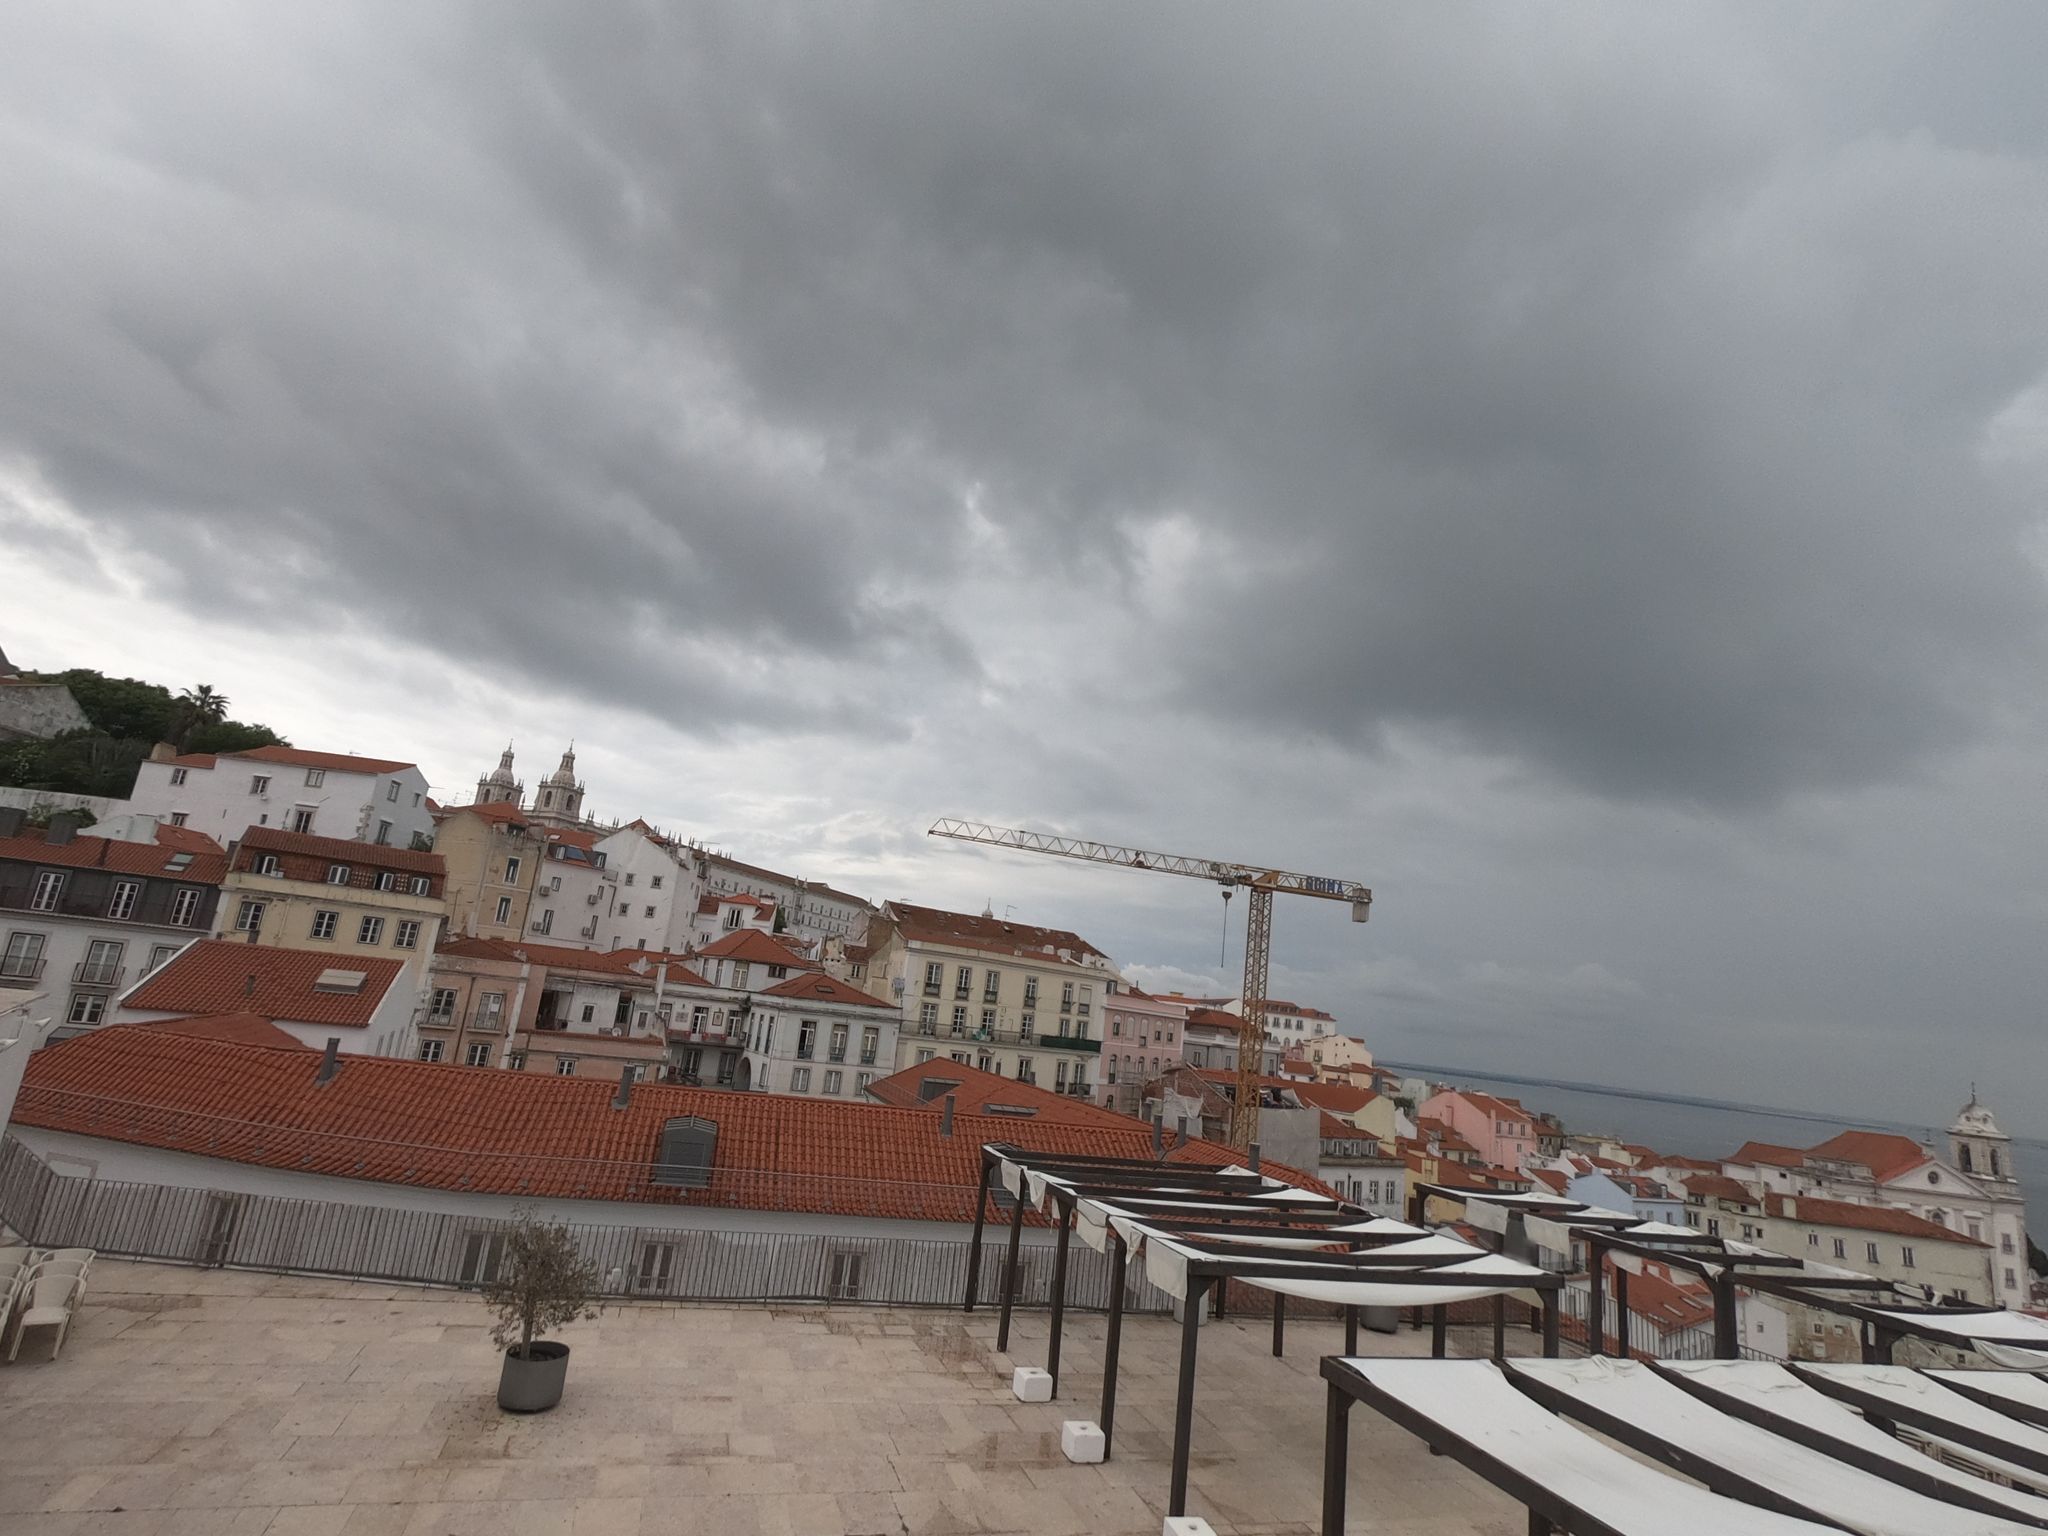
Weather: snowy
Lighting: day
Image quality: good
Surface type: walking surface
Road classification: path, steps
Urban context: urban centre
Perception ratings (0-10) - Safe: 5.21, Lively: 6.77, Beautiful: 4.42, Boring: 7.16, Depressing: 4.62, Wealthy: 3.25